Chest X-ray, PA view. Patient: 33 years old, sex M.
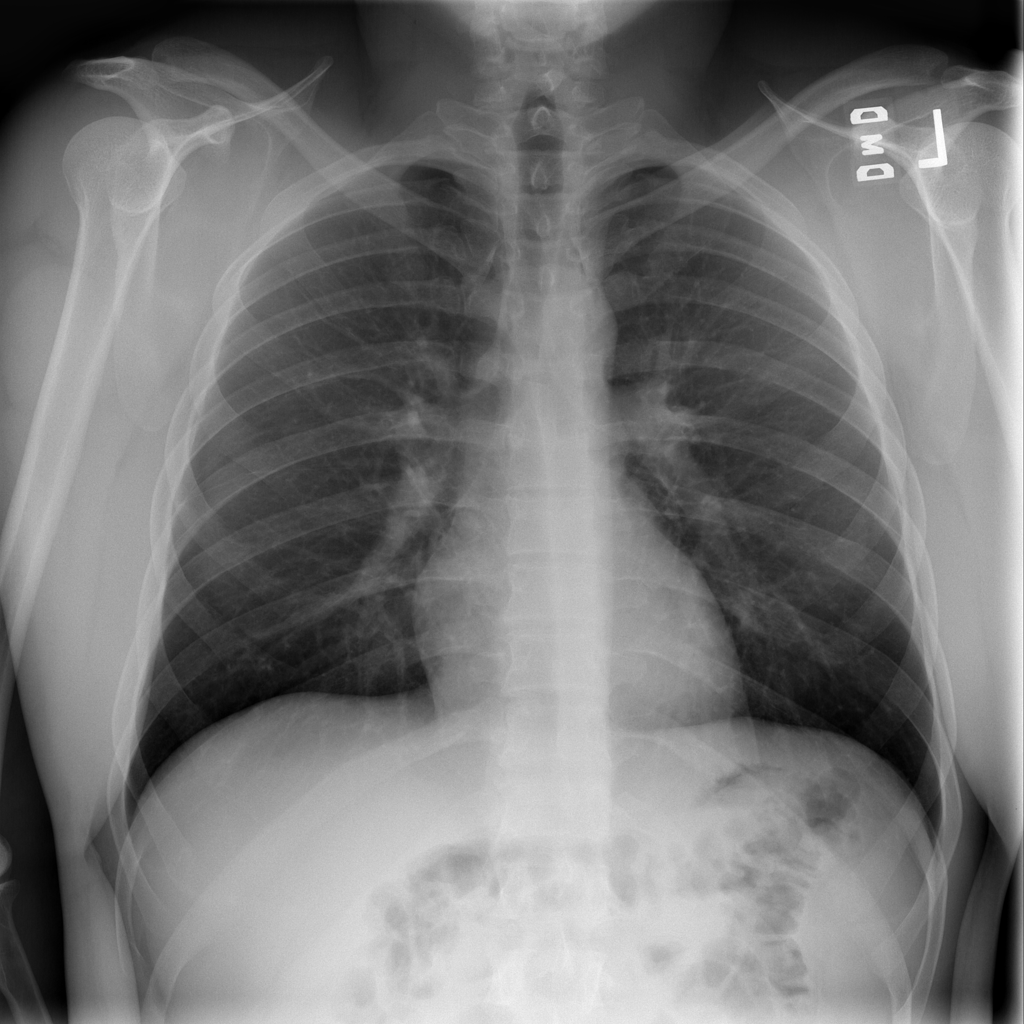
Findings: No Finding